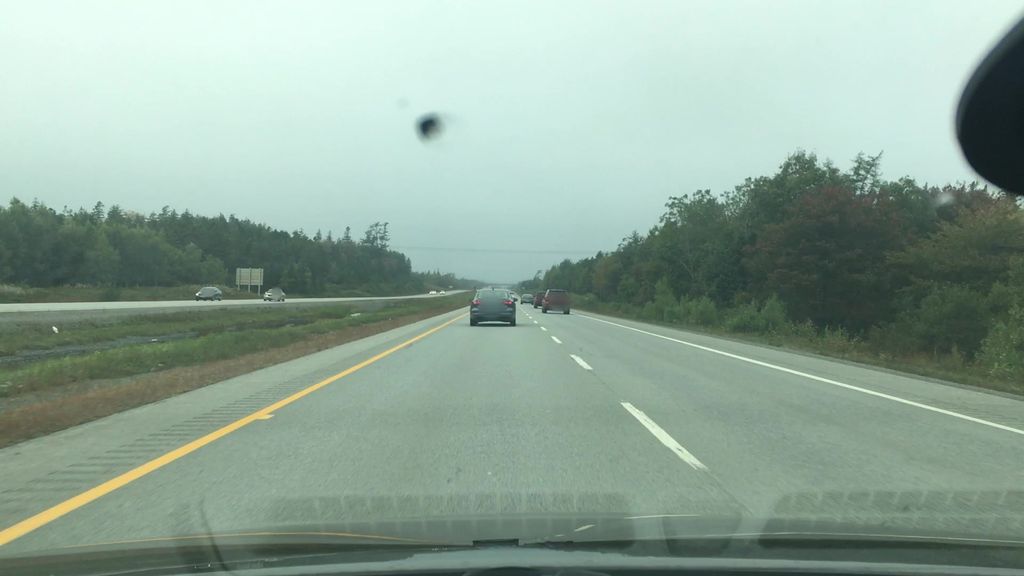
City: halifax